Question: Firefox is set as Windows' default browser.
I want to change the default browser used by Visual Studio for debugging. Normally the route I'd take to do this is right clicking on an .aspx file and setting the default from the 'Browse With...' dialog.
Unfortunately, ASP.NET MVC Views don't have the 'Browse With...' option.

In what other ways can you set the default browser for ASP.NET MVC projects?
>
<URL>
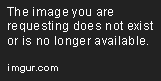
Answer: There appears to be an answer <URL>
> So, when working on an ASP.NET MVC
application, right click on
default.aspx and chose "Browse
With..." Then you'll get a dialog
that will allow you to change your
default browser.